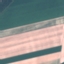
Land use / land cover: AnnualCrop